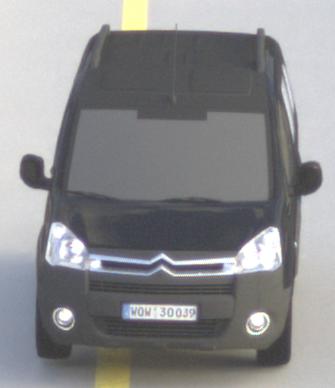
Make: Citroen
Model: Berlingo Kombi VTi 120
Detailed model: Berlingo (II) Kombi
Model produced from: 2009/12
Model produced until: 2012/03
Doors: 5
Color: black
Road condition: dry road
Daytime: morning or afternoon
Contrast: medium contrast